【题型】选择题　【知识点】平面几何　【难度】medium
如图，$\triangle ABC$中，$\angle ACB=90^\circ$，$AC=6$，$BC=8$，点$D$、$E$分别是$AC$、$BC$的中点，以$DE$为直径的$\odot O$交$AB$于点$F$、$G$，则$FG$的长度为（  ）

A．$\dfrac{7}{10}$ \quad B．$1$ \quad C．$\dfrac{6}{5}$ \quad D．$\dfrac{7}{5}$

\vspace{0.2cm}
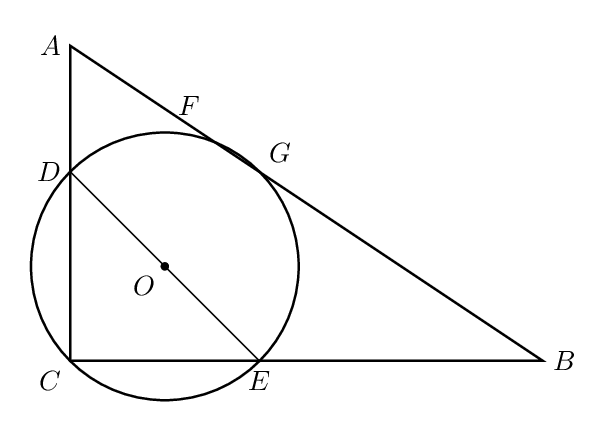
【解答】

\noindent \textbf{【答案】} D

\vspace{0.2cm}
\noindent \textbf{【分析】} 本题考查勾股定理、三角形中位线定理、垂径定理及相似三角形的性质，解题思路是先求斜边$AB$和中位线$DE$的长度，再求点$O$到$AB$的距离，最后利用勾股定理和垂径定理求$FG$；考查的知识点有勾股定理、三角形中位线定理、垂径定理，用到的思想是转化思想，方法是几何图形中的长度计算方法，技巧是利用垂径定理将$FG$的长度转化为$2HG$，解题关键是求出点$O$到$AB$的距离，易错点是忽略垂径定理的应用导致无法将$FG$与$HG$建立联系．

\vspace{0.2cm}
\noindent \textbf{【详解】} 解：$\because \triangle ABC$中，$\angle ACB=90^\circ$，$AC=6$，$BC=8$，
$\therefore AB=\sqrt{AC^2+BC^2}=\sqrt{6^2+8^2}=\sqrt{36+64}=\sqrt{100}=10$，
$\because$点$D$、$E$分别是$AC$、$BC$的中点，
$\therefore DE$是$\triangle ABC$的中位线，
$\therefore DE\parallel AB$，$DE = \dfrac{1}{2}AB = \dfrac{1}{2} \times 10 = 5$，
$\therefore \odot O$的直径为$5$，半径$r=\dfrac{5}{2}$，
过点$O$作$OH \perp AB$于$H$，连接$OG$，

$\because S_{\triangle ABC}=\dfrac{1}{2} \times AC \times BC=\dfrac{1}{2} \times AB \times h$，
$\therefore h=\dfrac{AC \times BC}{AB}=\dfrac{6 \times 8}{10} = \dfrac{24}{5}$，
$\because DE$是$\triangle ABC$的中位线，
$\therefore OH=\dfrac{1}{2}h=\dfrac{1}{2} \times \dfrac{24}{5} = \dfrac{12}{5}$，
$\because$在$\text{Rt}\triangle OGH$中，$OG=r=\dfrac{5}{2}$，$OH=\dfrac{12}{5}$，
$\therefore HG=\sqrt{OG^2-OH^2}=\sqrt{\left(\dfrac{5}{2}\right)^2-\left(\dfrac{12}{5}\right)^2}=\sqrt{\dfrac{25}{4}-\dfrac{144}{25}}=\sqrt{\dfrac{625-576}{100}}=\sqrt{\dfrac{49}{100}}=\dfrac{7}{10}$，
$\therefore FG=2 \times HG=2 \times \dfrac{7}{10}=\dfrac{7}{5}$，
故选D．

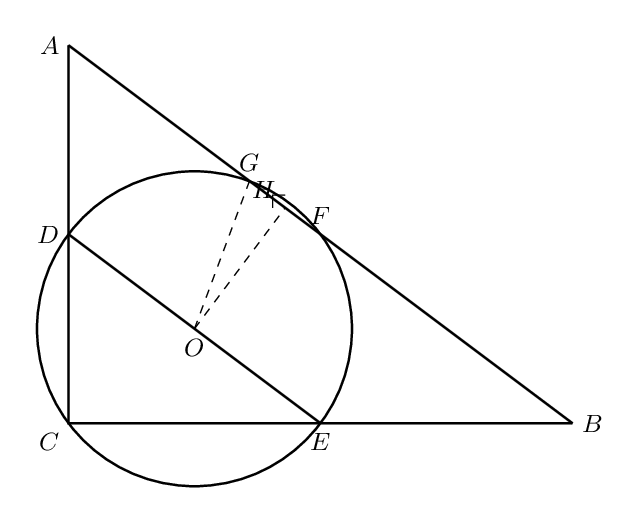